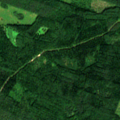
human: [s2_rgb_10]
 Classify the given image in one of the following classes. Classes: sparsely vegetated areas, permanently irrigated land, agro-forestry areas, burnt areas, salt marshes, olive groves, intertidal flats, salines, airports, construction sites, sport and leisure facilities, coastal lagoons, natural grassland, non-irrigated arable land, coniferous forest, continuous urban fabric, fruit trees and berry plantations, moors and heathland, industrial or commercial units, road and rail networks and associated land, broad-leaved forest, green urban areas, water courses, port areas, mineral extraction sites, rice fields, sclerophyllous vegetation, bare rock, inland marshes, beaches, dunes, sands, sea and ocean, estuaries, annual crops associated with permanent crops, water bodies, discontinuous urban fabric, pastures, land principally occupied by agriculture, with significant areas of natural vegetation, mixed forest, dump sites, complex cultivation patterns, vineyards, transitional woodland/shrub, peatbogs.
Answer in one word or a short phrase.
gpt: coniferous forest, mixed forest, transitional woodland/shrub